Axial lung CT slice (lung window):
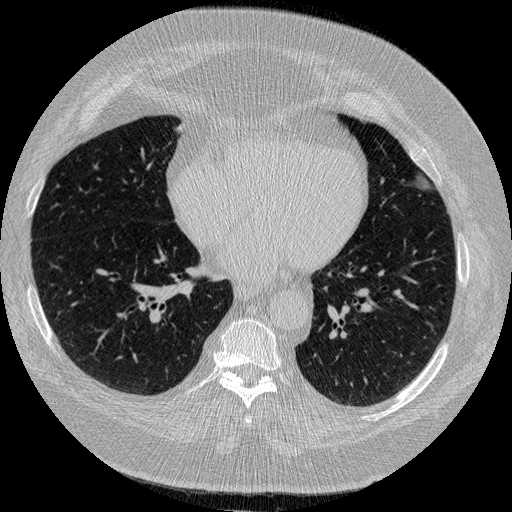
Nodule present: no